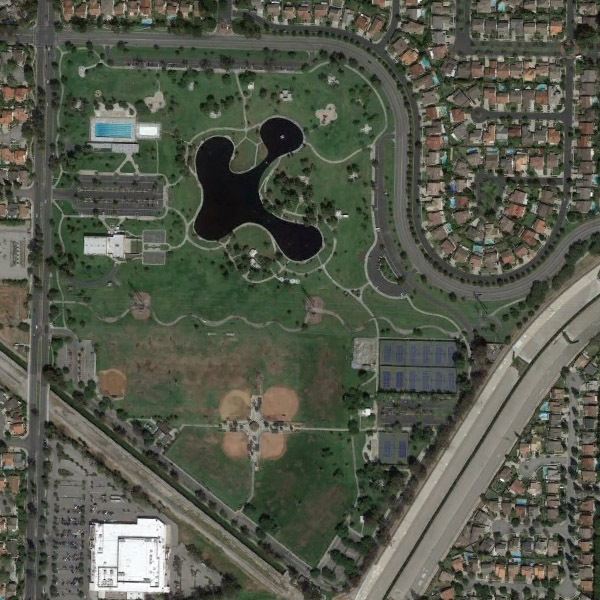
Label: Park